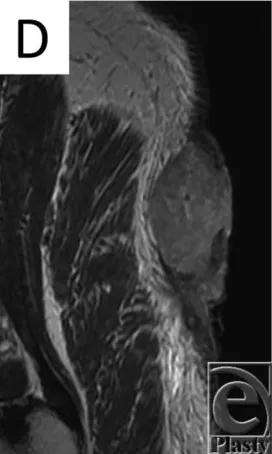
(d) Sagittal T2-weighted MRI scan of the tumor.
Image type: radiology (mri)